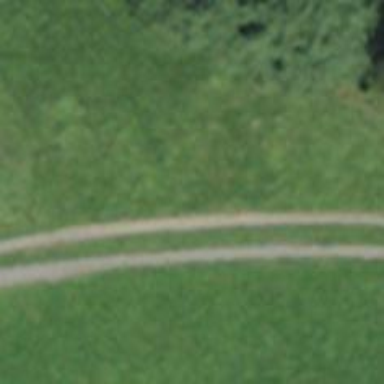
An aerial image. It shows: Track road with grade3 tracktype.